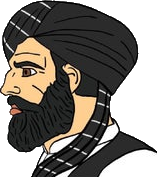
Label: 4_Yes_Chad